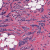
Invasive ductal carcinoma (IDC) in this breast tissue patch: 1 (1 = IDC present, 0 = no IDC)